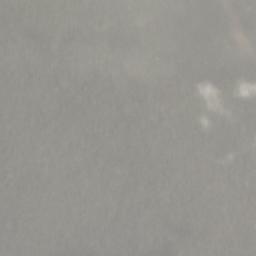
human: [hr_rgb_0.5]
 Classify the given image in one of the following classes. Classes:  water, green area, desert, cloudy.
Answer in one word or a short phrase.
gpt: cloudy